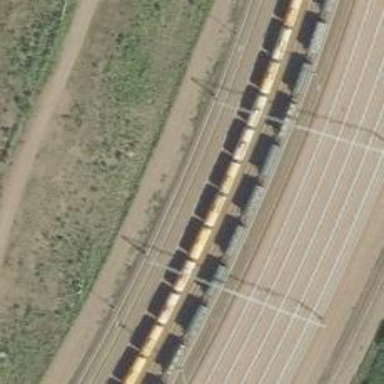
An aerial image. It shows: Railway yard.